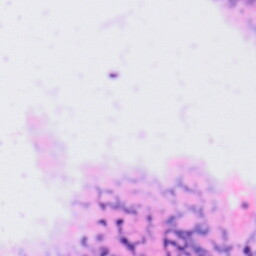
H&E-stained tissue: Tonsil